Interaction volume radius: 10 \u00c5
Interaction volume height: 25 \u00c5
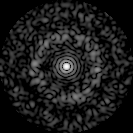
Disorder parameter: 0.8404